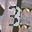
Label: 3